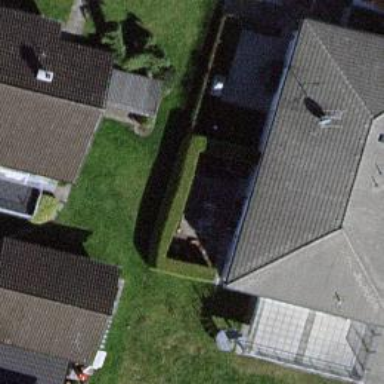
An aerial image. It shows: Hedge barrier.